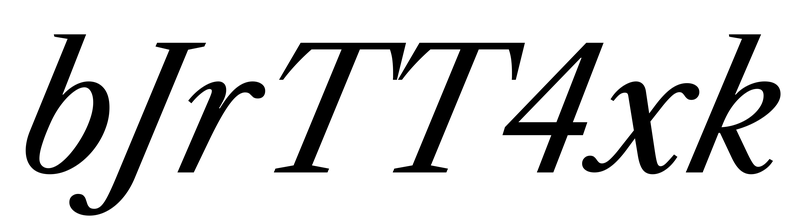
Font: LibreCaslonText-Italic_Italic